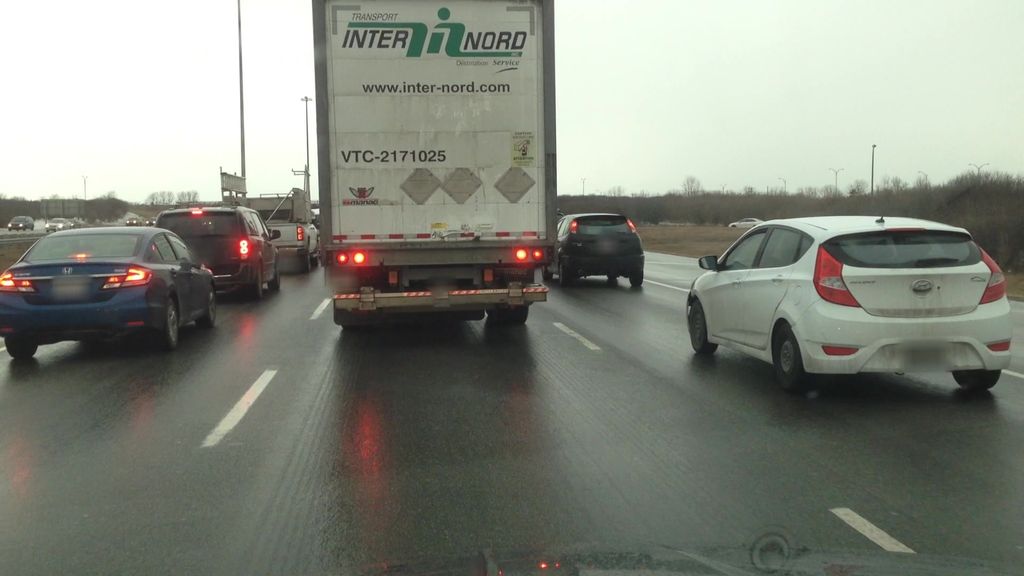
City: montreal